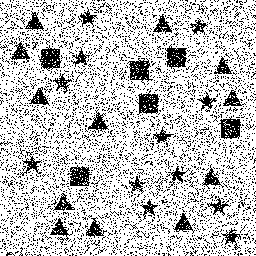
Squares: 6
Triangles: 12
Stars: 12
Total shapes: 30